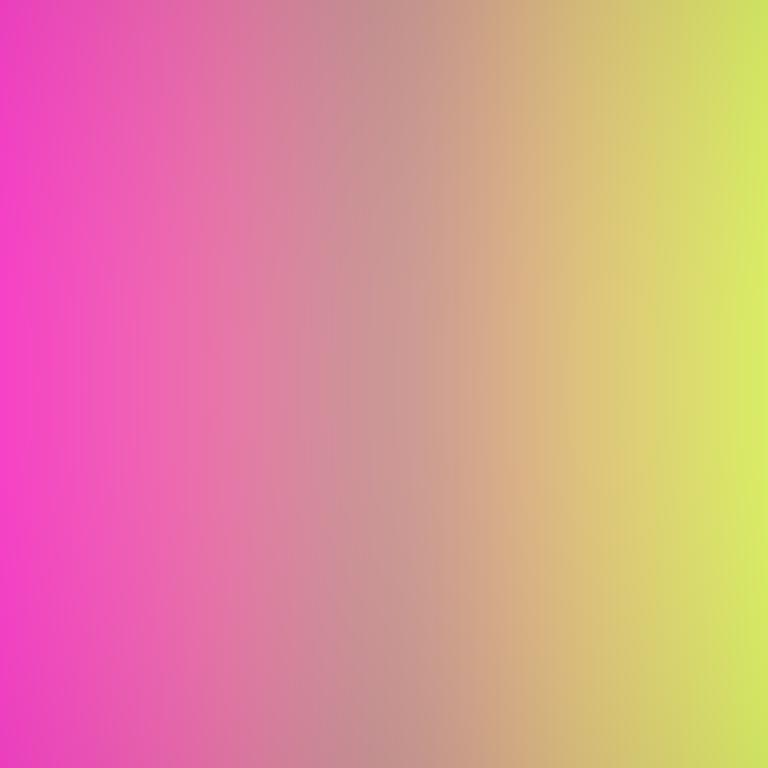
Abstract light effect, smooth gradient from pink to yellow, calm atmosphere, soft glow, no room, no furniture, no objects.